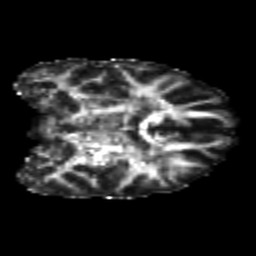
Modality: FA
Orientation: coronal
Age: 23
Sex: male
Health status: healthy
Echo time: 0.074 s